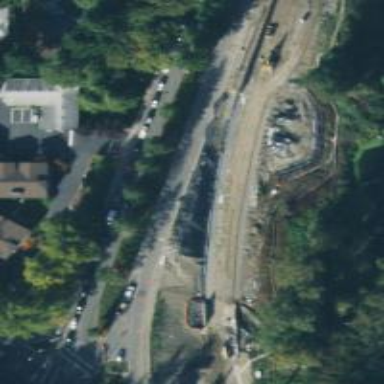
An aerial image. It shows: Light rail railway line.